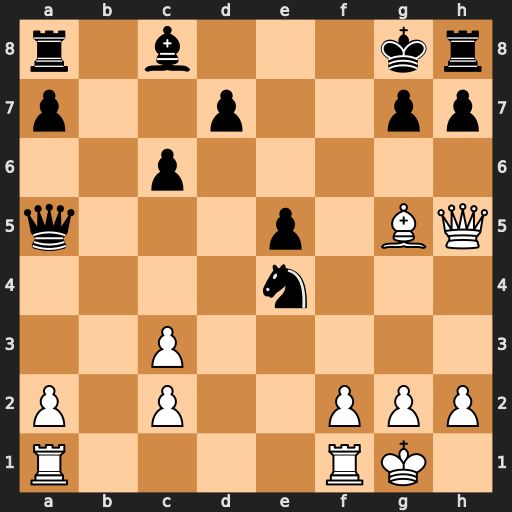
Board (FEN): r1b3kr/p2p2pp/2p5/q3p1BQ/4n3/2P5/P1P2PPP/R4RK1
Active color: w
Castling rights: -
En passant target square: -
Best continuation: Qe8#